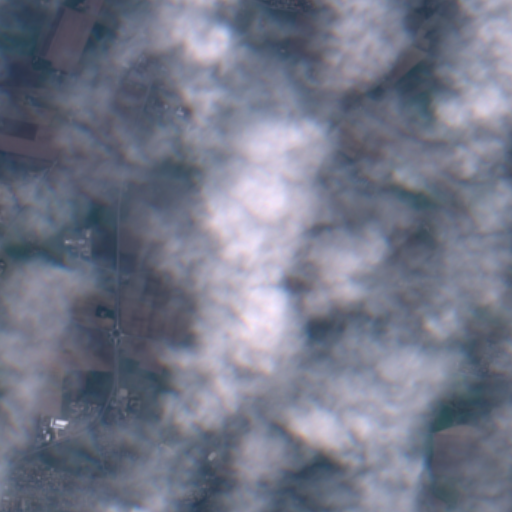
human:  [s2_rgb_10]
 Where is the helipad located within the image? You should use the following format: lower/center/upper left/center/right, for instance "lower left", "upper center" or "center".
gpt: The helipad is located in the lower left of the image.
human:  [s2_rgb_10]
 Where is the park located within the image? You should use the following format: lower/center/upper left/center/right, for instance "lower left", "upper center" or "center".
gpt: The park is located in the lower left of the image.
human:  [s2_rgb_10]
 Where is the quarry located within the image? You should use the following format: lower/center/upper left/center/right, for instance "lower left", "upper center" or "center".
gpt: The quarry is located in the upper left of the image.
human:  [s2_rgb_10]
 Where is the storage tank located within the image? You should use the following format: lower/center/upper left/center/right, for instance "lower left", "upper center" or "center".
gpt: The storage tank is located in the lower left of the image.
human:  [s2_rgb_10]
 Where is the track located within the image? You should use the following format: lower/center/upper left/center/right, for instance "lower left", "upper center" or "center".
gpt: The track is located in the lower left of the image.
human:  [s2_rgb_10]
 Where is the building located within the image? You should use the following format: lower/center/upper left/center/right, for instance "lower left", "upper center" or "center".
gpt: There is no building in the image.